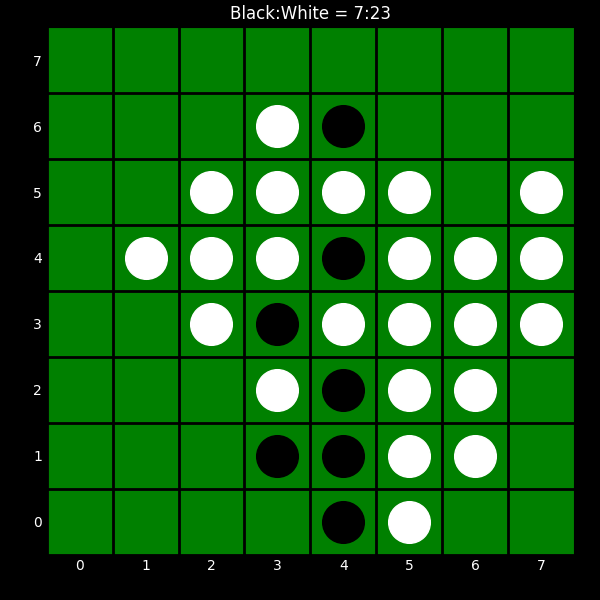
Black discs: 7
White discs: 23